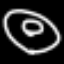
Label: donut